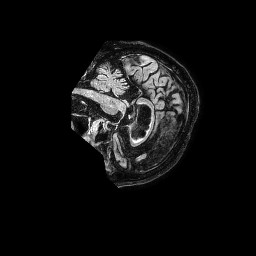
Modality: FLAIR
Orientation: sagittal
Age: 81
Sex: male
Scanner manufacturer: philips
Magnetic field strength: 1.5 T
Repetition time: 4.8 s
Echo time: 0.3 s